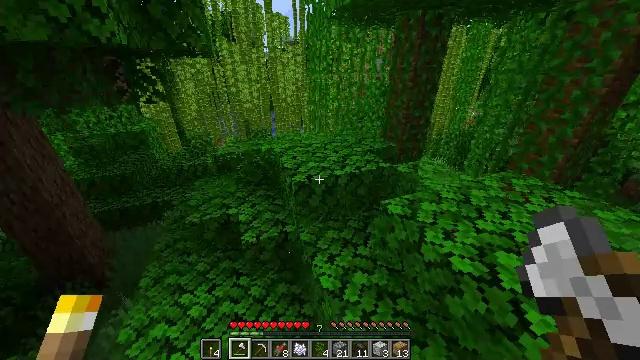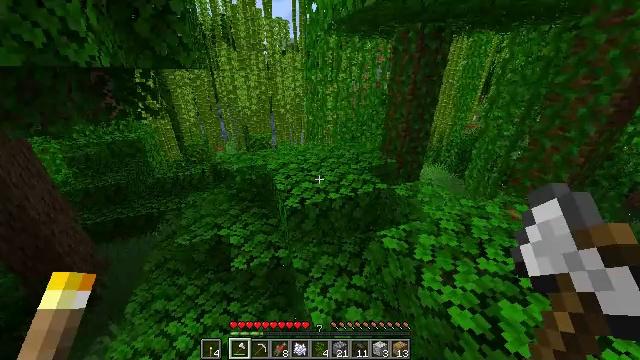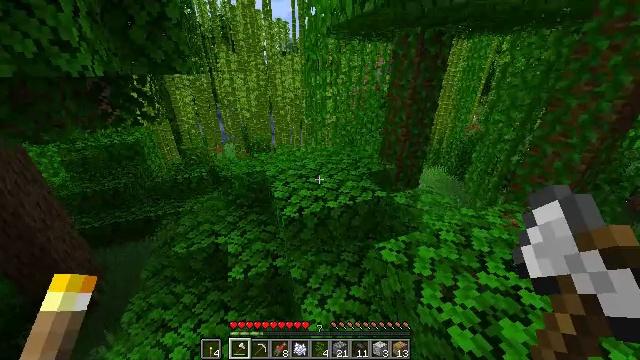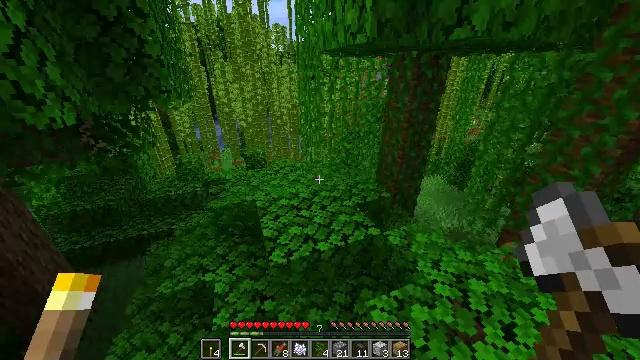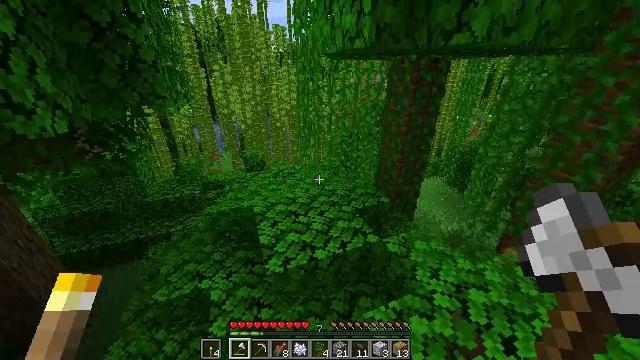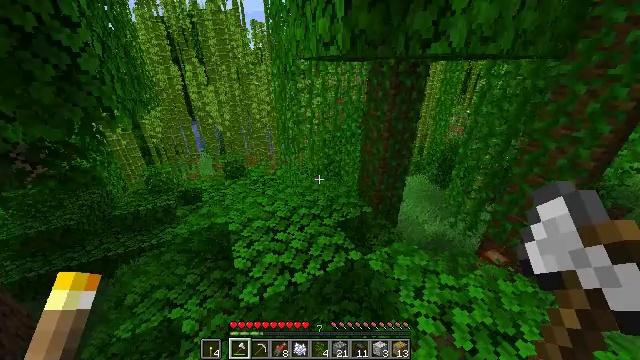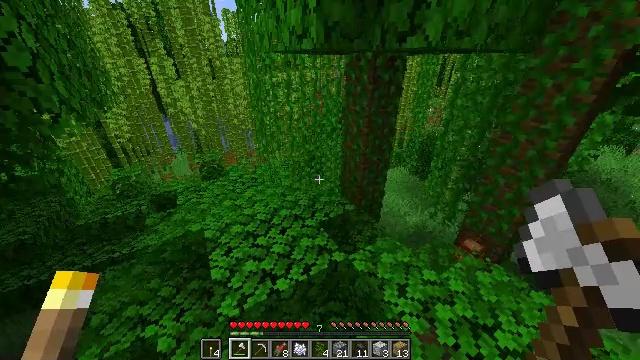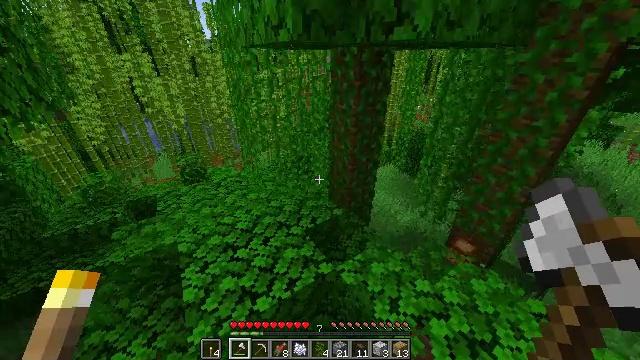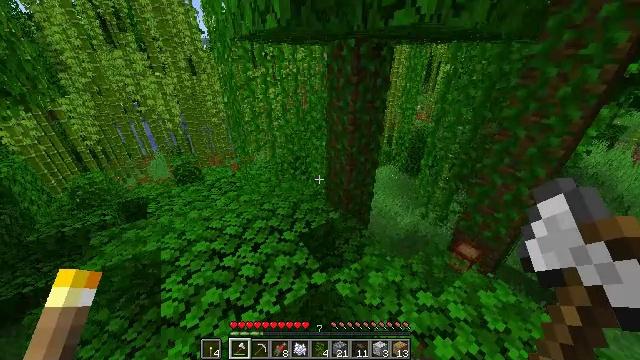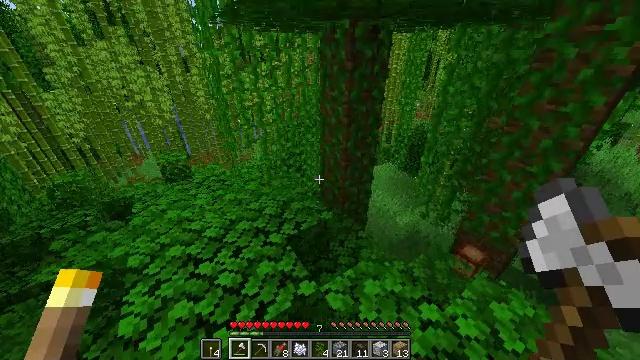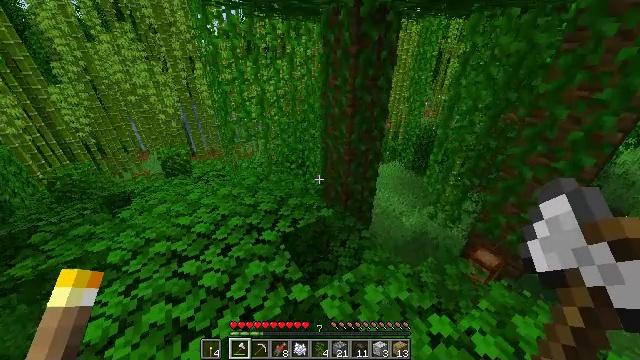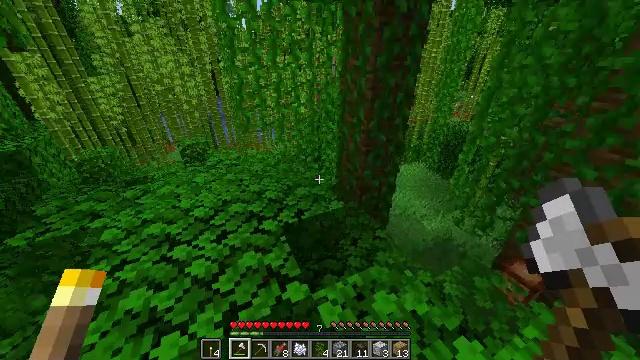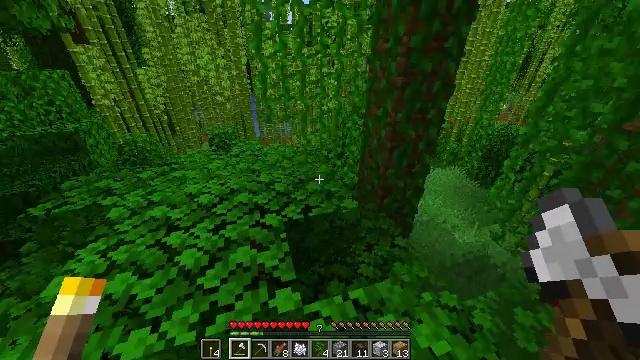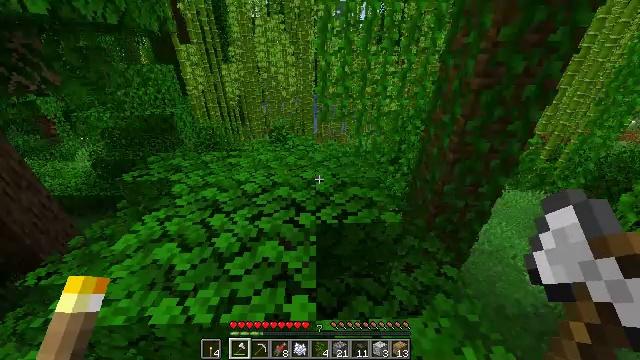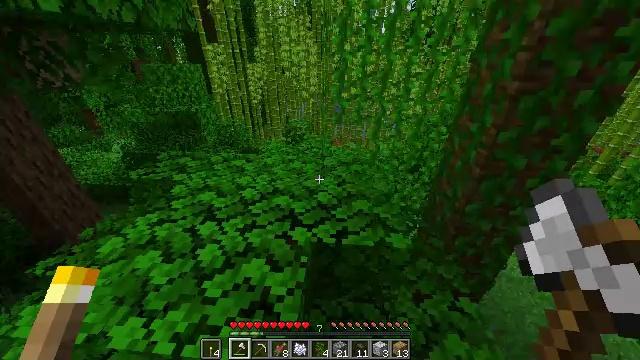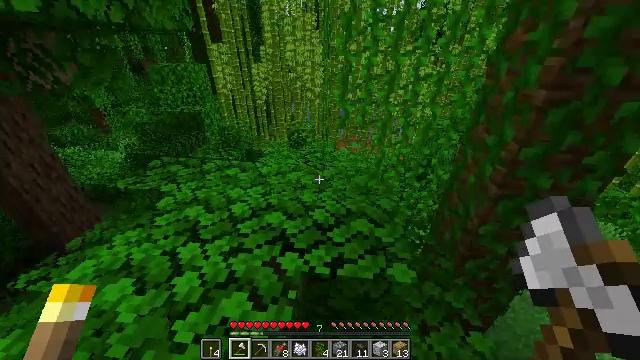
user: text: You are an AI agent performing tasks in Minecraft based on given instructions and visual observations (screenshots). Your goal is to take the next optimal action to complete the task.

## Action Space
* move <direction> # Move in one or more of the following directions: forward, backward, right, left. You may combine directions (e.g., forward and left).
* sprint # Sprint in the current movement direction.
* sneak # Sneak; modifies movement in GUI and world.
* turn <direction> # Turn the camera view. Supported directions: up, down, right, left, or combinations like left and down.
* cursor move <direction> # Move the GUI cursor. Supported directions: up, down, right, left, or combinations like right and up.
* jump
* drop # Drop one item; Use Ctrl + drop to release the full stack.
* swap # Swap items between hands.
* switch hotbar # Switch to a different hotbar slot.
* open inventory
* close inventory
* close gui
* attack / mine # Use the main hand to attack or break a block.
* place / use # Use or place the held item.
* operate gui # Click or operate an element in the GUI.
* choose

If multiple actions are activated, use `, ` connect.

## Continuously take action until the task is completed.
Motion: motion action
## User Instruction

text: Harvest bamboo from the farm.
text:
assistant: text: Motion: move forward and move right, sprint, jump
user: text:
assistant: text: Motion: move forward and move right, sprint, jump
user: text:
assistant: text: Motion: move forward and move right, sprint, jump
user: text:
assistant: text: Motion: move forward and move right, sprint, jump
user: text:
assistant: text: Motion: move forward and move right, sprint, turn right
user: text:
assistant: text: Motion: move forward and move right, sprint, turn right and down
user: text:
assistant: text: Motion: move forward and move right, sprint, turn right
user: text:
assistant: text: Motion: move forward and move right, sprint
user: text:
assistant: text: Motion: move forward and move right, sprint
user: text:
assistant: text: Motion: move forward and move right, sprint, turn left
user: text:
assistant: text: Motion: move forward and move right, sprint, turn left
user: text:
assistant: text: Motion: move forward and move right, sprint, turn left
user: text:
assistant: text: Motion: move forward, sprint, turn left
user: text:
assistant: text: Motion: move forward, sprint, turn left
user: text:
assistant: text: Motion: move forward, sprint, turn left
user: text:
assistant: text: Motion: move forward and move left, sprint
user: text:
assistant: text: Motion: move forward and move left, sprint
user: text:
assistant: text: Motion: move forward and move left, sprint
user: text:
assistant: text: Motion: move forward and move left, sprint
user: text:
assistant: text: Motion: move forward, sprint
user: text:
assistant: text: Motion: move forward, sprint
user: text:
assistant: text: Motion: move forward, sprint, turn left
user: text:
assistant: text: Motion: move forward, sprint
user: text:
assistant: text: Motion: move forward, sprint
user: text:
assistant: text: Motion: move forward, sprint
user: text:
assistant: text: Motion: move forward, sprint
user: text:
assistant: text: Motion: move forward, sprint
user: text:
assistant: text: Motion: move forward, sprint
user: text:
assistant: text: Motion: move forward, sprint
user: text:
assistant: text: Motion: move forward, sprint